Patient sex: M
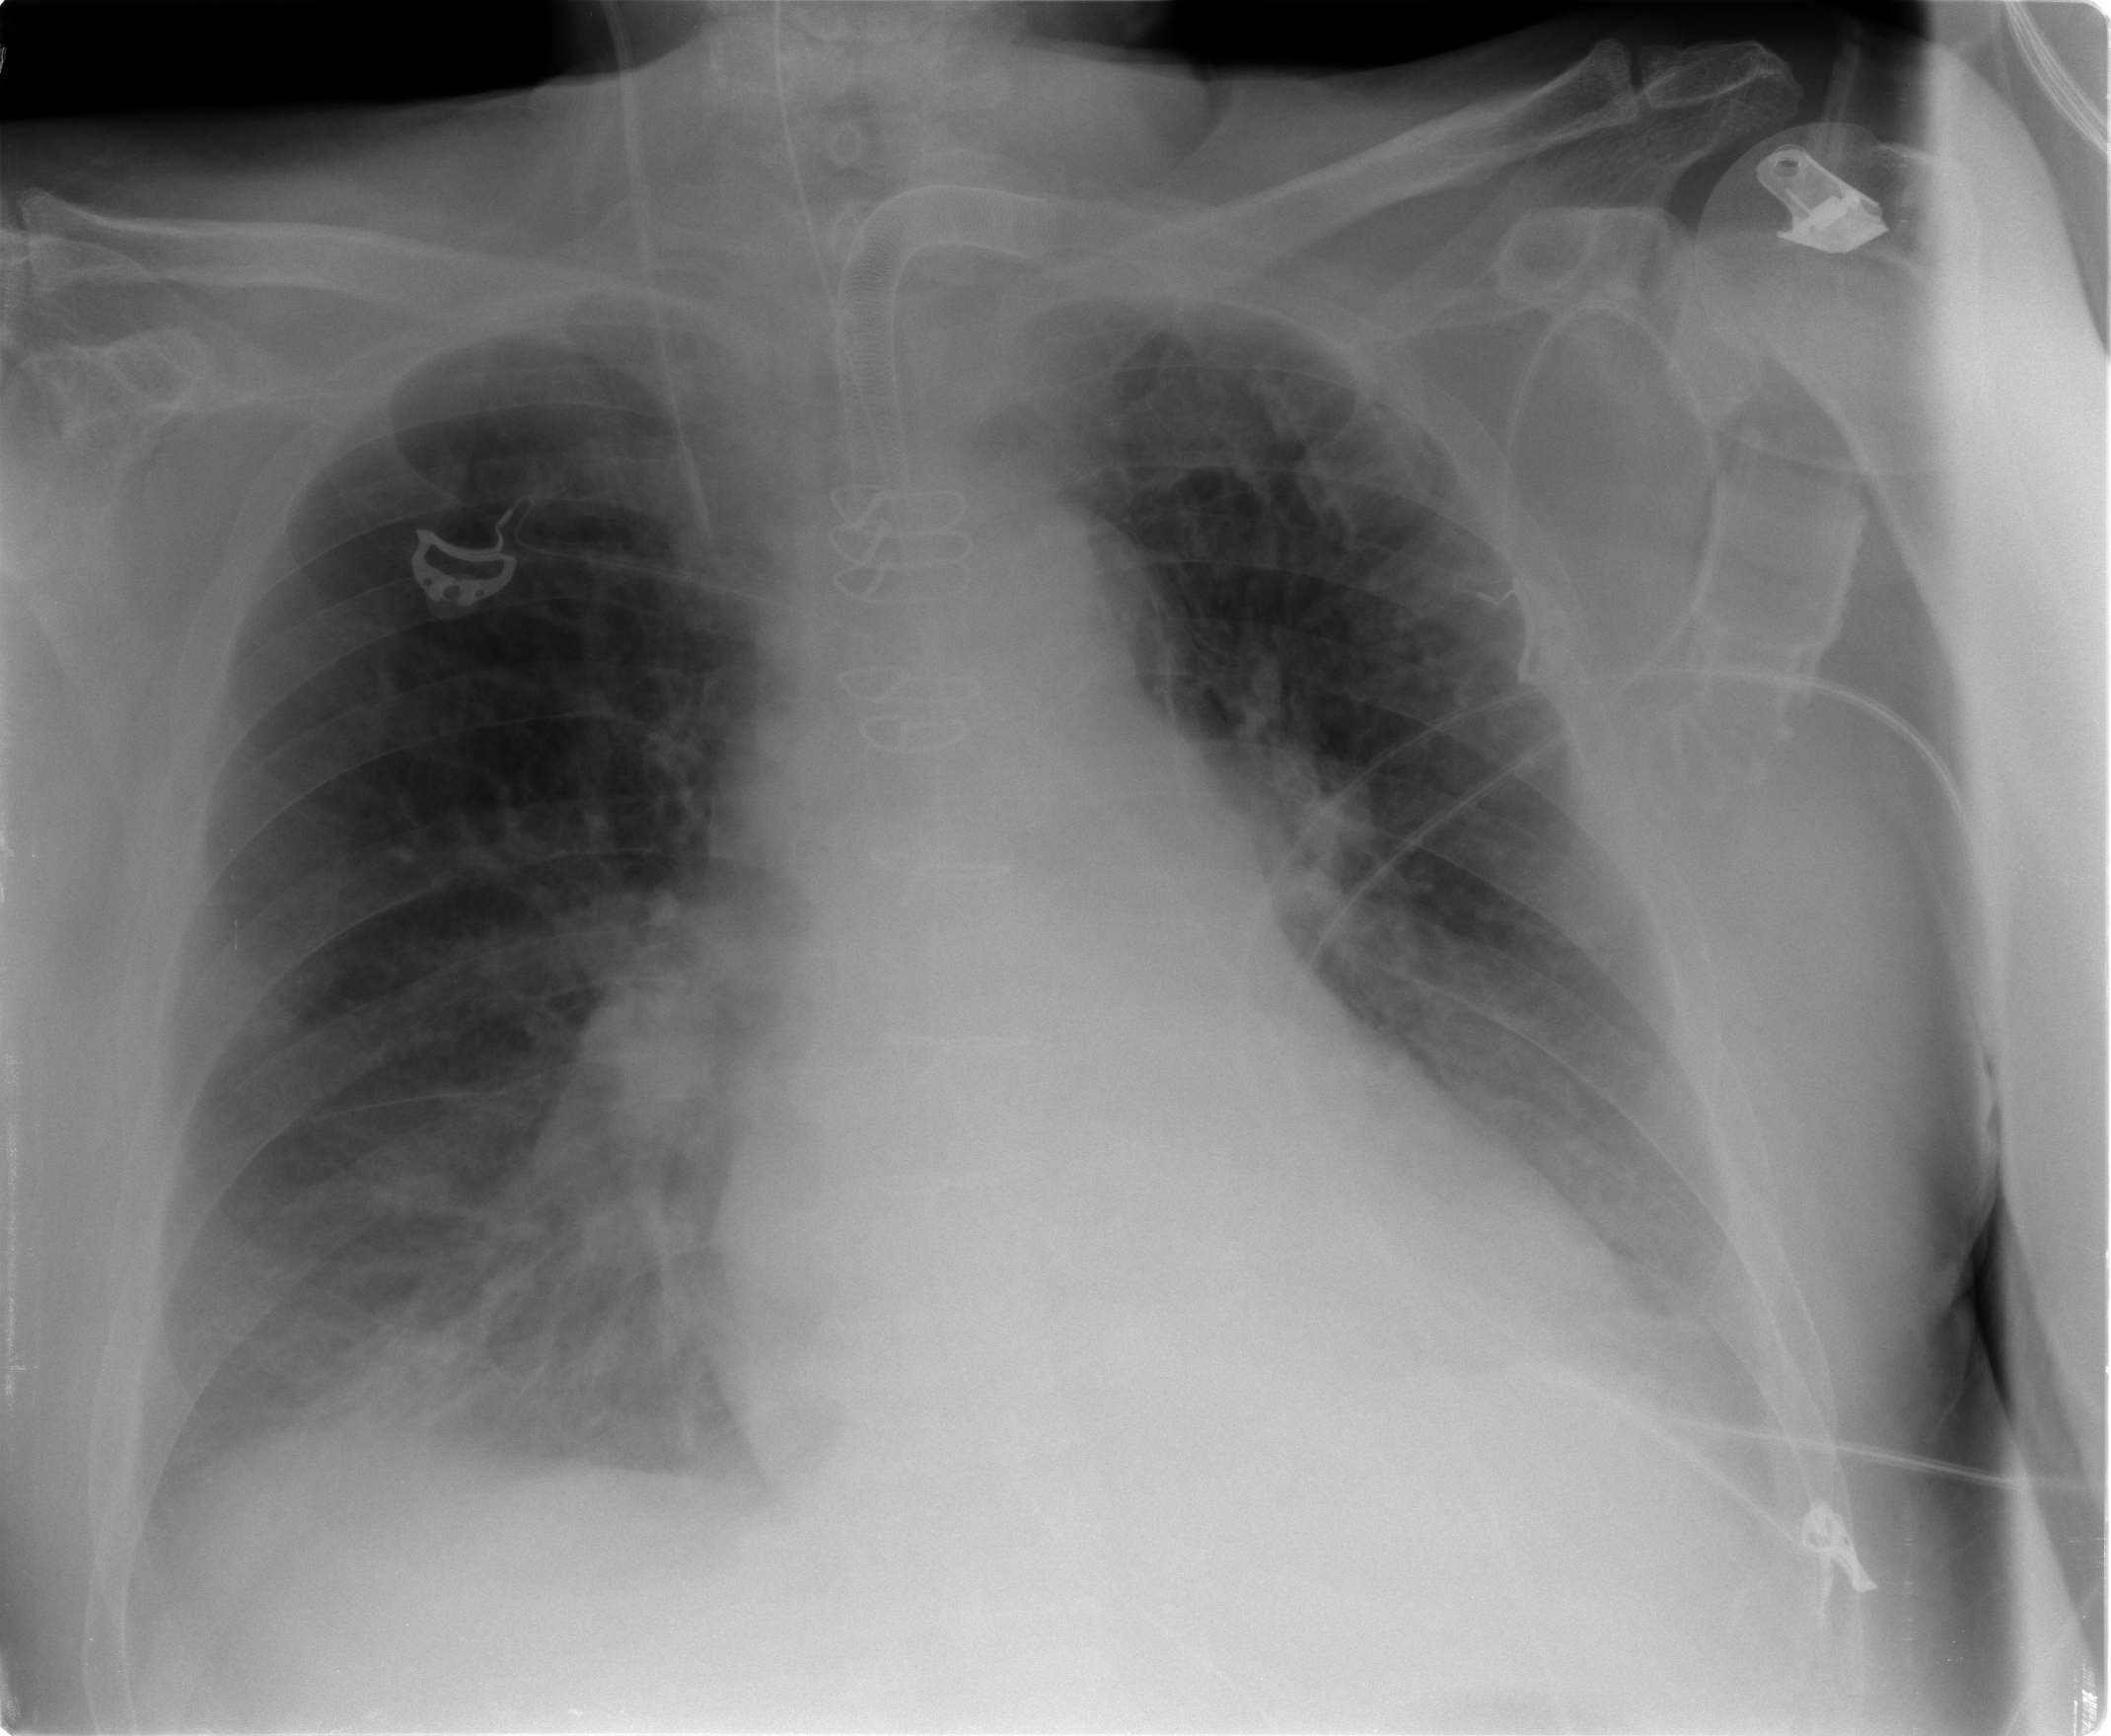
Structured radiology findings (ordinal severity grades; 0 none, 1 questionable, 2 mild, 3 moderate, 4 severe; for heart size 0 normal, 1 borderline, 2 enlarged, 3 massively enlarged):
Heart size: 1
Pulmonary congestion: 2
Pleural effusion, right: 2
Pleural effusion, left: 2
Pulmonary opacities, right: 1
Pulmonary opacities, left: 0
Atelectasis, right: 2
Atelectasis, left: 2